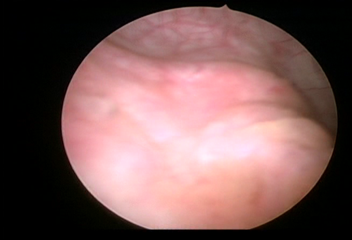
Modality: WLC
Class: Normal mucosa
Bladder cancer association: No